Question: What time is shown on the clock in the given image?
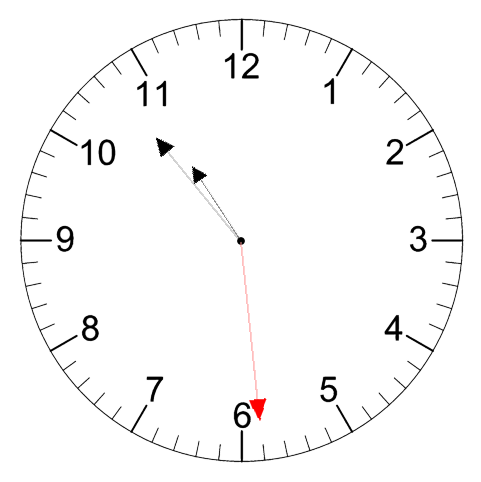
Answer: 10:53:29